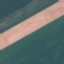
Land use / land cover class: AnnualCrop